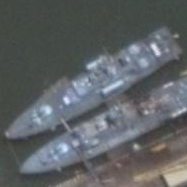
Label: combat